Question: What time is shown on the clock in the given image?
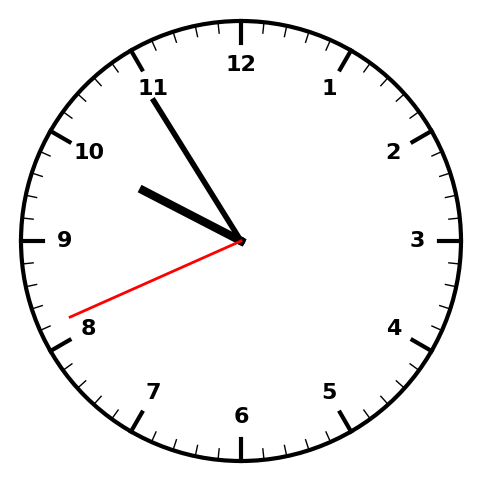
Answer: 09:54:41